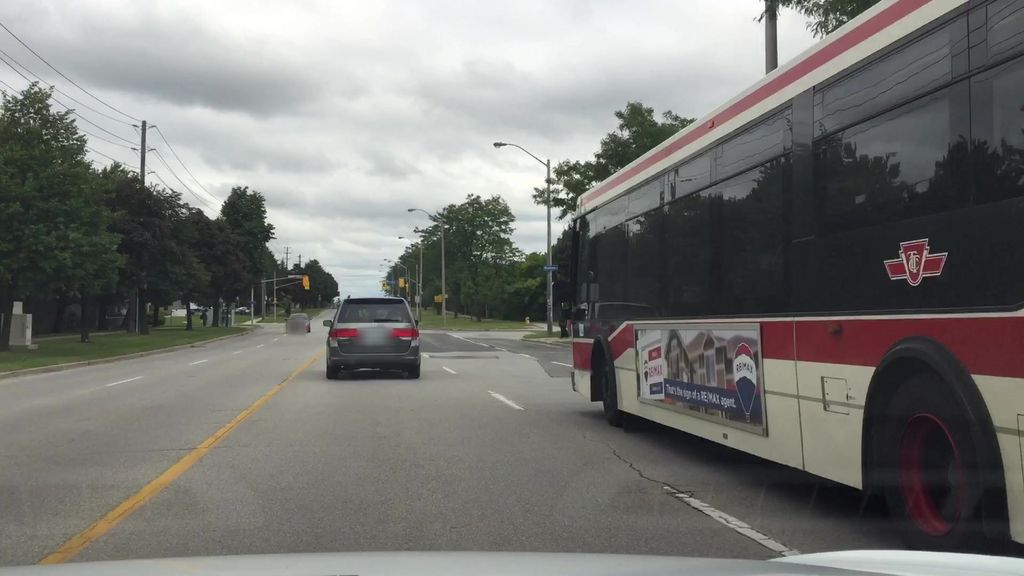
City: toronto